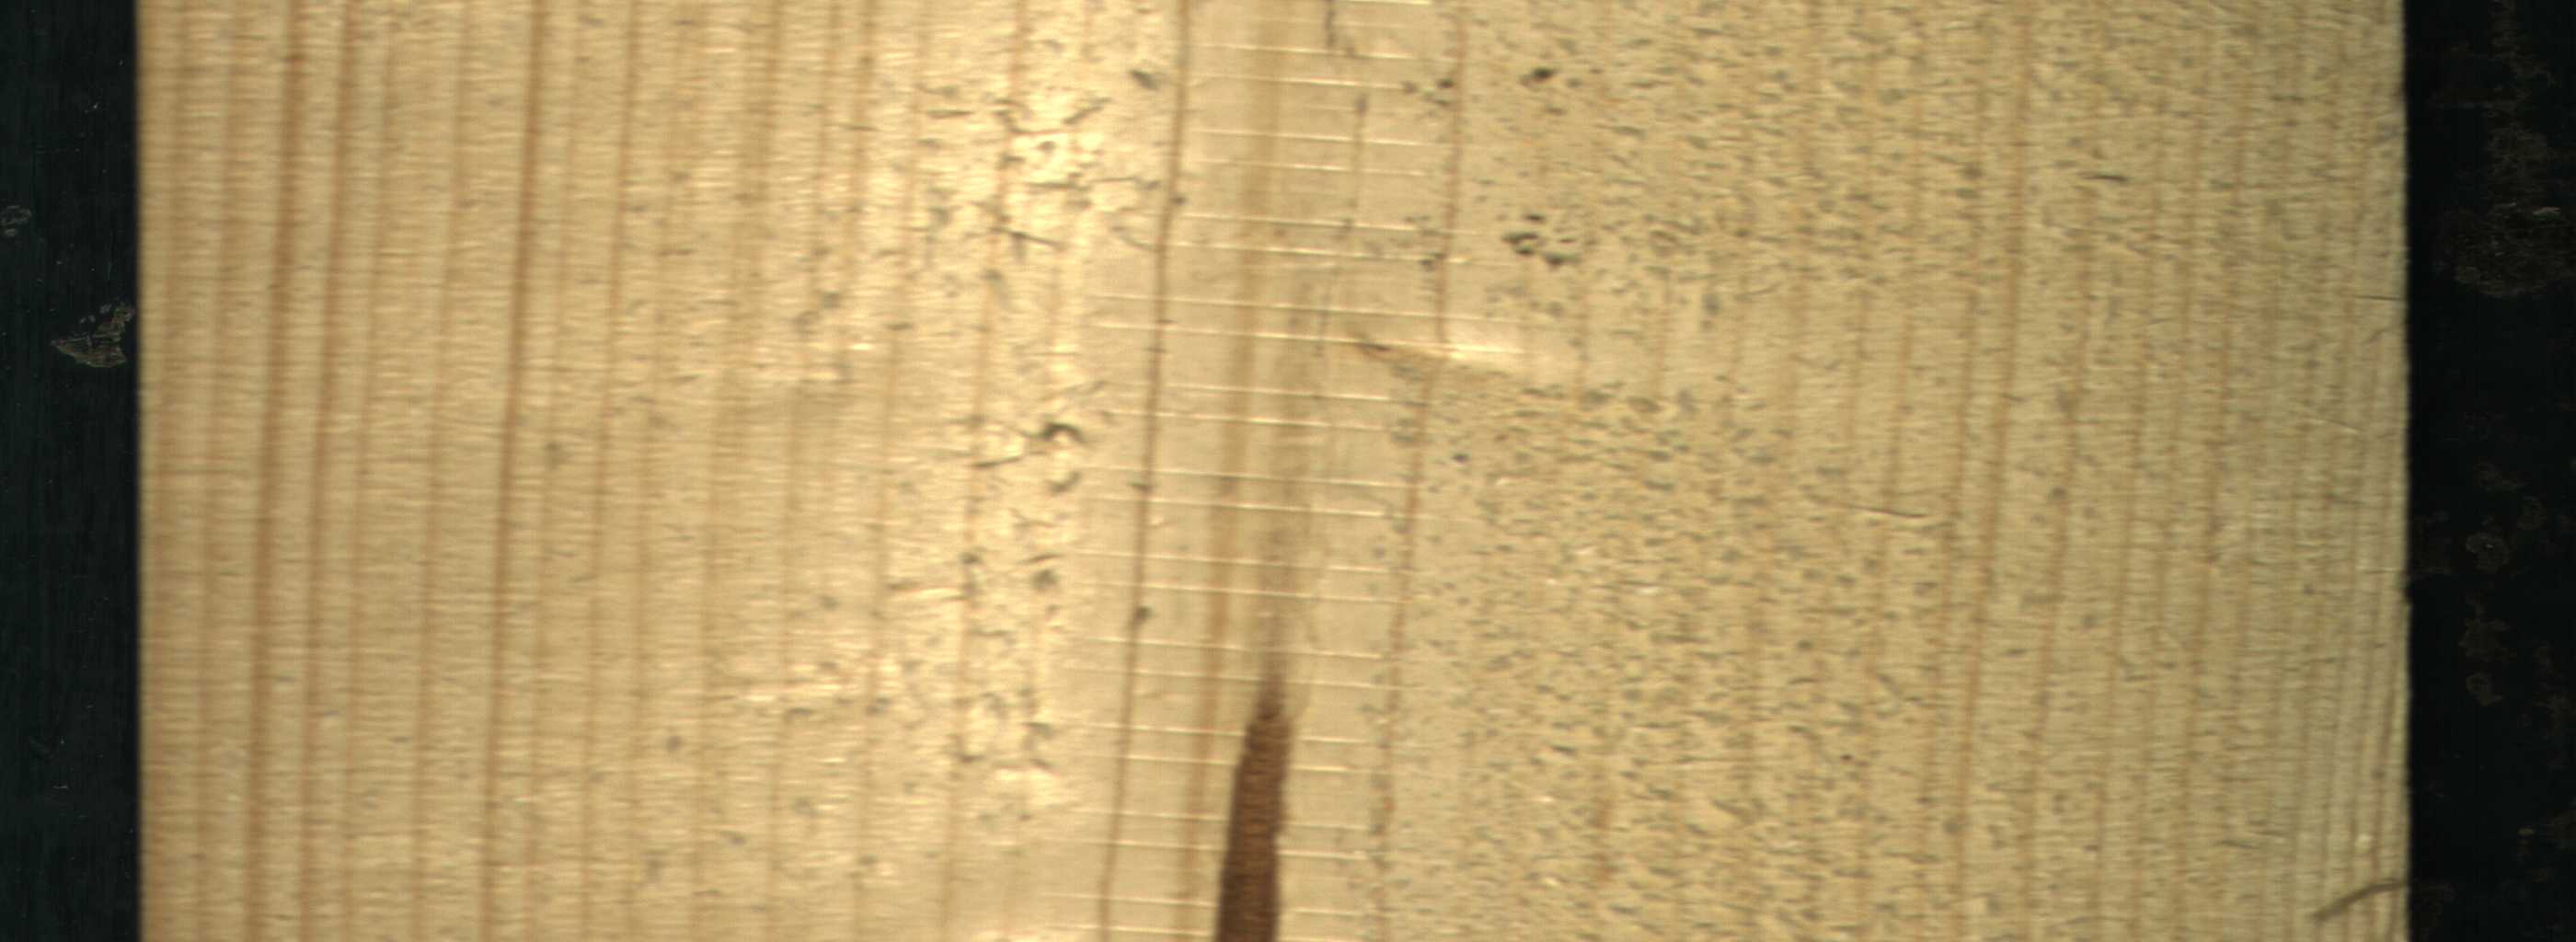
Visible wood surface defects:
Marrow